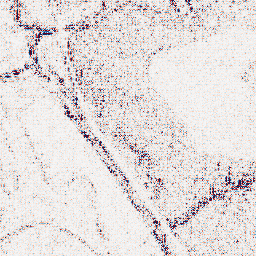
Category: wavelet
Decomposition family: wavelet_reverse_biorthogonal
Decomposition parameters: wavelet: rbio4.4
level: 1
Upsampling method: linear_exact
Upsampling parameters: scale: 4
Upsampling scale: 4